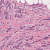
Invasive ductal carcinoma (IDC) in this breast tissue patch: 1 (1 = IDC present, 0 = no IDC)